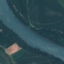
Land use / land cover: River